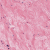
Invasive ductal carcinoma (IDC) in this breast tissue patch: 0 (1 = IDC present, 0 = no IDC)